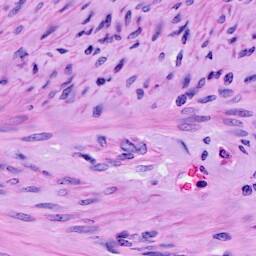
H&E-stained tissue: Cervix